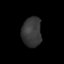
Tissue: prostate
Cell type: Fibroblasts
Senescence score: 0.6852
Nuclear area (px): 567
Mean DAPI intensity: 55.198